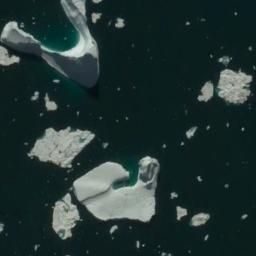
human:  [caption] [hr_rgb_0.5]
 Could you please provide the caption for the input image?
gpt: There are sea ice of different sizes .

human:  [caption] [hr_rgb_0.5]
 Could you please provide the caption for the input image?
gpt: Several large ice cubes of various sizes and surrounding small pieces of ice float on the deep blue sea .

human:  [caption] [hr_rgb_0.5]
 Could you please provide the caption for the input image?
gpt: There are many ice on the deep green sea .

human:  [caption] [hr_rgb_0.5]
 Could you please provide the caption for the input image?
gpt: An ice hummock and several pieces of sea ice of different sizes float in the deep blue sea .

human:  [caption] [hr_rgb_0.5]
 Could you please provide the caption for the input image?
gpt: There are some pieces of sea ice .